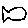
Label: fish